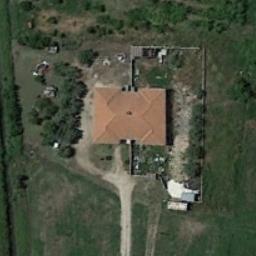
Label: sparse_residential